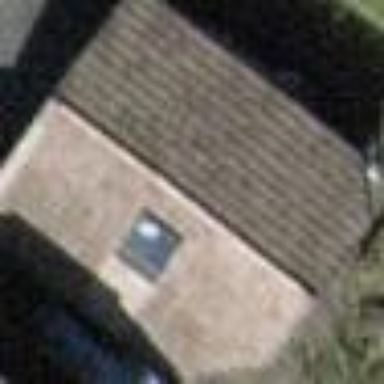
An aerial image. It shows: Garage.